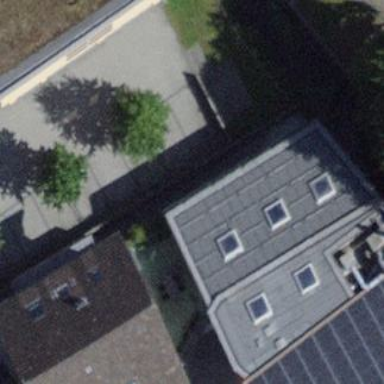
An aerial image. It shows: Commercial building.